Field crop: tomato
Growth stage: 1
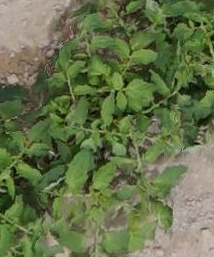
Species: tomato